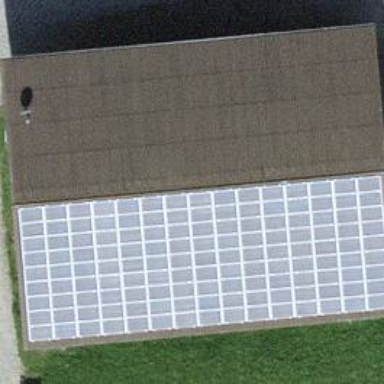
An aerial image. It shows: Solar power generator utilizing photovoltaic technology with solar photovoltaic panels.